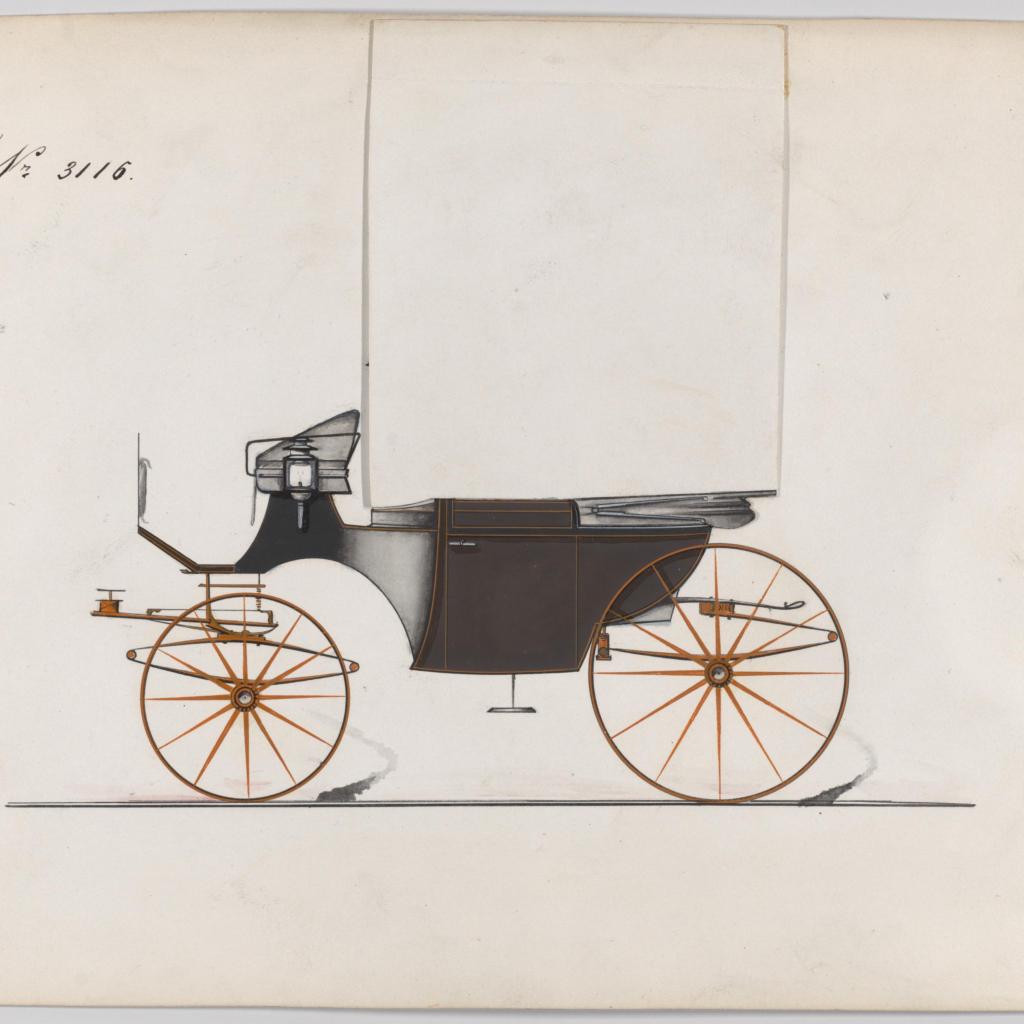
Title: Design for Landaulet, no. 3116
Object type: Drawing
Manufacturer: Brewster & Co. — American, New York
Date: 1873
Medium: Pen and black ink, watercolor and gouache with gum Arabic
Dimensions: Sheet: 7 x 9 3/4 in. (17.8 x 24.8 cm)
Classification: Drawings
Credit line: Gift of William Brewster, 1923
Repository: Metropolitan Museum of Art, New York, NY